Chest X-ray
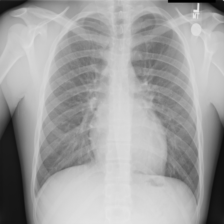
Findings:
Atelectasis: negative
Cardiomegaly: negative
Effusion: negative
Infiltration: negative
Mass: negative
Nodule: negative
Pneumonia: negative
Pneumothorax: negative
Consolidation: negative
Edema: negative
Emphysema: negative
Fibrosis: negative
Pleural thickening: negative
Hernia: negative